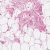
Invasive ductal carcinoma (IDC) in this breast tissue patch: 0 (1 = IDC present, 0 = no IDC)